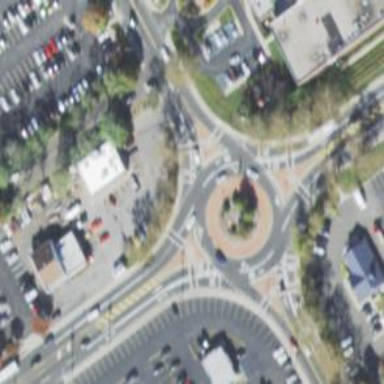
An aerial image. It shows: Roundabout on primary highway.